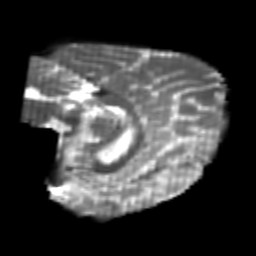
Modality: T2w
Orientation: sagittal
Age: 20
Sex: male
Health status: healthy
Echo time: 0.074 s